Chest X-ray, PA view. Patient: 78 years old, sex M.
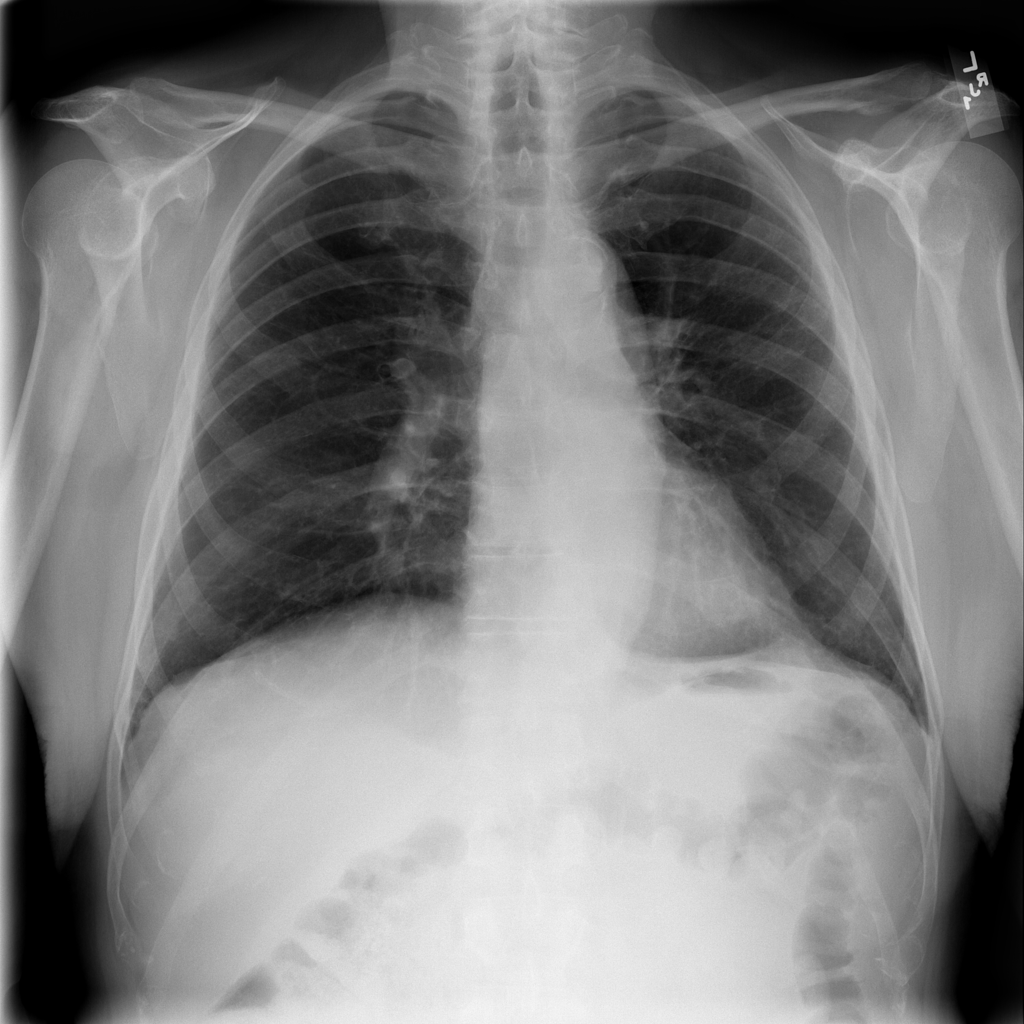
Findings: No Finding